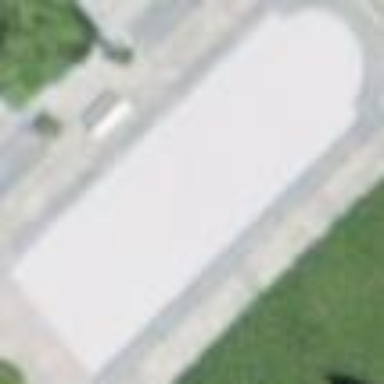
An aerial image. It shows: Swimming pool located in leisure land.